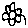
Label: flower